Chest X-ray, PA view. Patient: 63 years old, sex F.
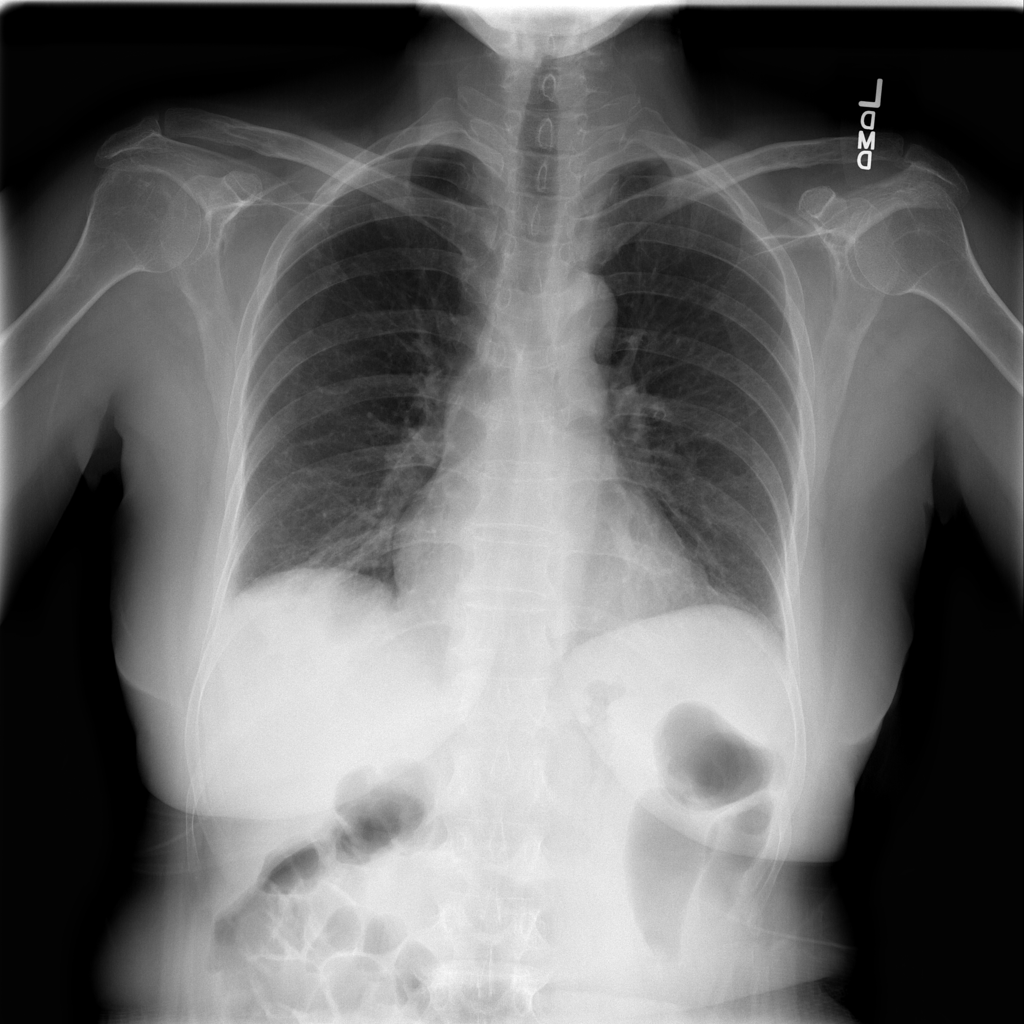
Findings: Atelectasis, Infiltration